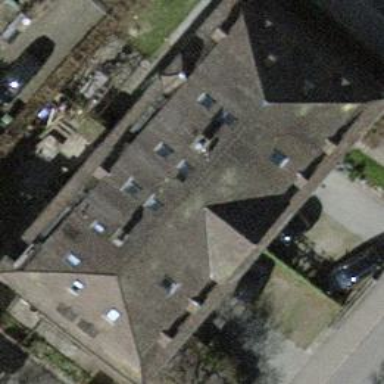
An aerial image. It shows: House with mansard roof shape.